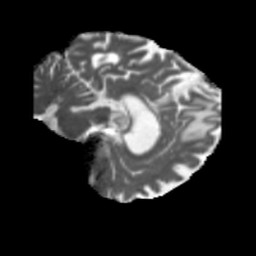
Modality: MD
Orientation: sagittal
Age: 68
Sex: male
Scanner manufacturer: siemens
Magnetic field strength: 3 T
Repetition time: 5.47 s
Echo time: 0.0854 s